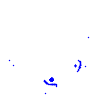
Particle: kaon